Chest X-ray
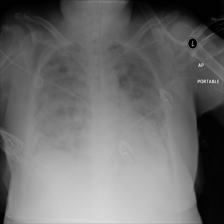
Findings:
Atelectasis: negative
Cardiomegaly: negative
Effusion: positive
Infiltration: positive
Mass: negative
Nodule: negative
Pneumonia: negative
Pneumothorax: negative
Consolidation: positive
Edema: negative
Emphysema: negative
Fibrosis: negative
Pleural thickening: negative
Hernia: negative